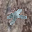
Label: 4